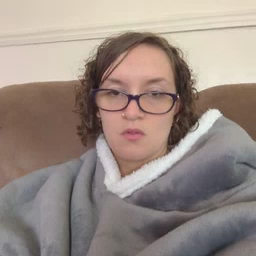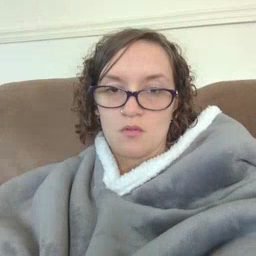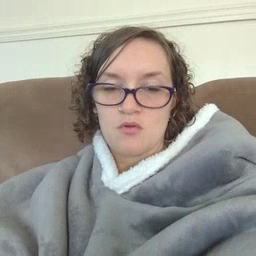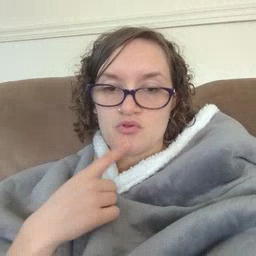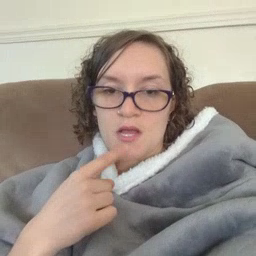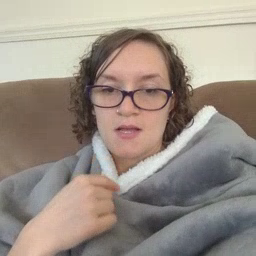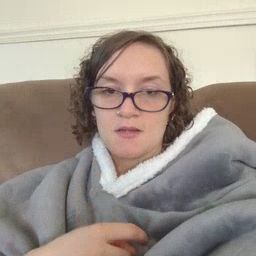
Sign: red